Question: I have already set all 'BorderThickness', 'Margin', and 'Padding' to '0,0,0,0'. Why is there still internal padding?
By the way, why is the text in 'TextBox' of 24pt the same size of the text in 'TextBlock' of 32pt?

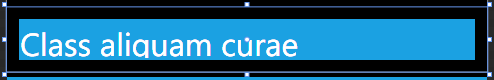
Answer: This space is used for increasing touch area of a 'Button'.
To remove it, in 'Expression Blend' click 'Template - Create From Copy'. Than go to xaml and find 'Padding="10,5,10,3"' (something like that) and delete it.